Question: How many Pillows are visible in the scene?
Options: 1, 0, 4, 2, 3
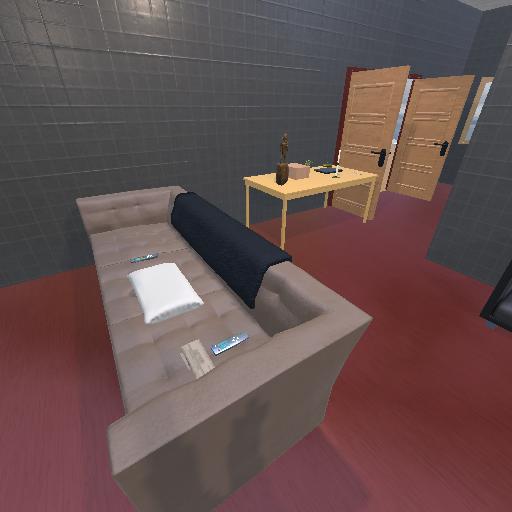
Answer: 1